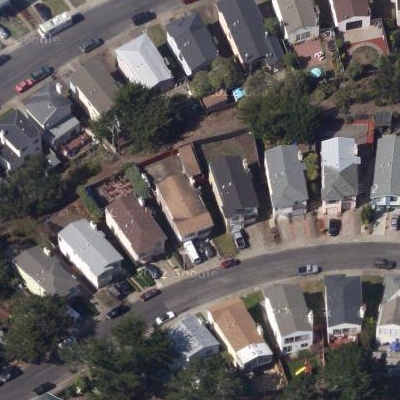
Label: fResident